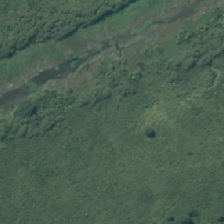
Land cover: deciduous_hardwood